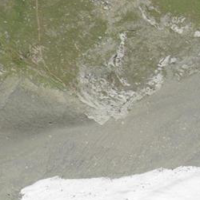
EUNIS habitat code: 48
Species observed at this site:
Botrychium lunaria
Saxifraga paniculata